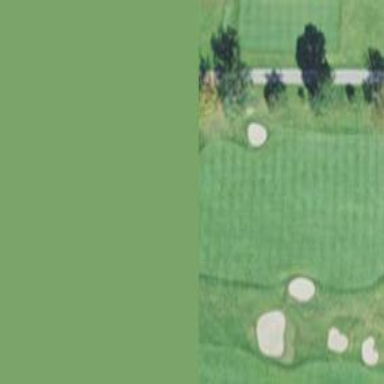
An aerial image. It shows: View of golf hole.